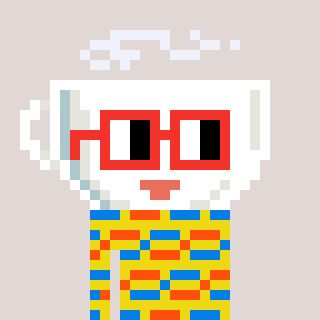
a pixel art character with square red glasses, a mug-shaped head and a yellow-colored body on a warm background